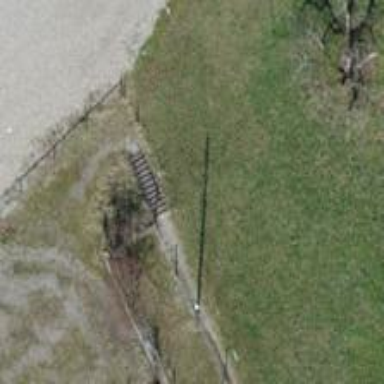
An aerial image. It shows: Concrete steps with track type of grade 2.